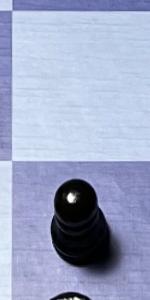
Label: Pawn_Black